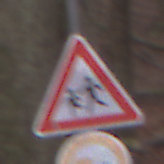
Verkehrszeichen: KinderRechts
Zusatzzeichen unten: UeberholverbotKraftfahrzeuge
Umgebung: Outdoor, Nature
Tageszeit: Midday
Wetter: Overcast
Licht: Natural
Jahreszeit: Autumn
Kontrast: LowContrast